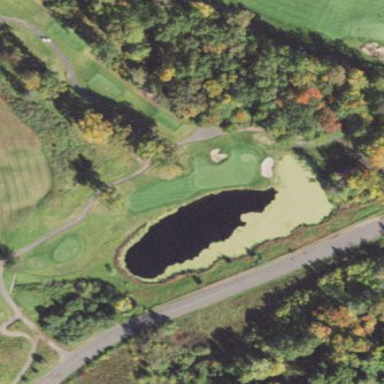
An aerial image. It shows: Golf course feature - pond classified as lateral water hazard.